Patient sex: M
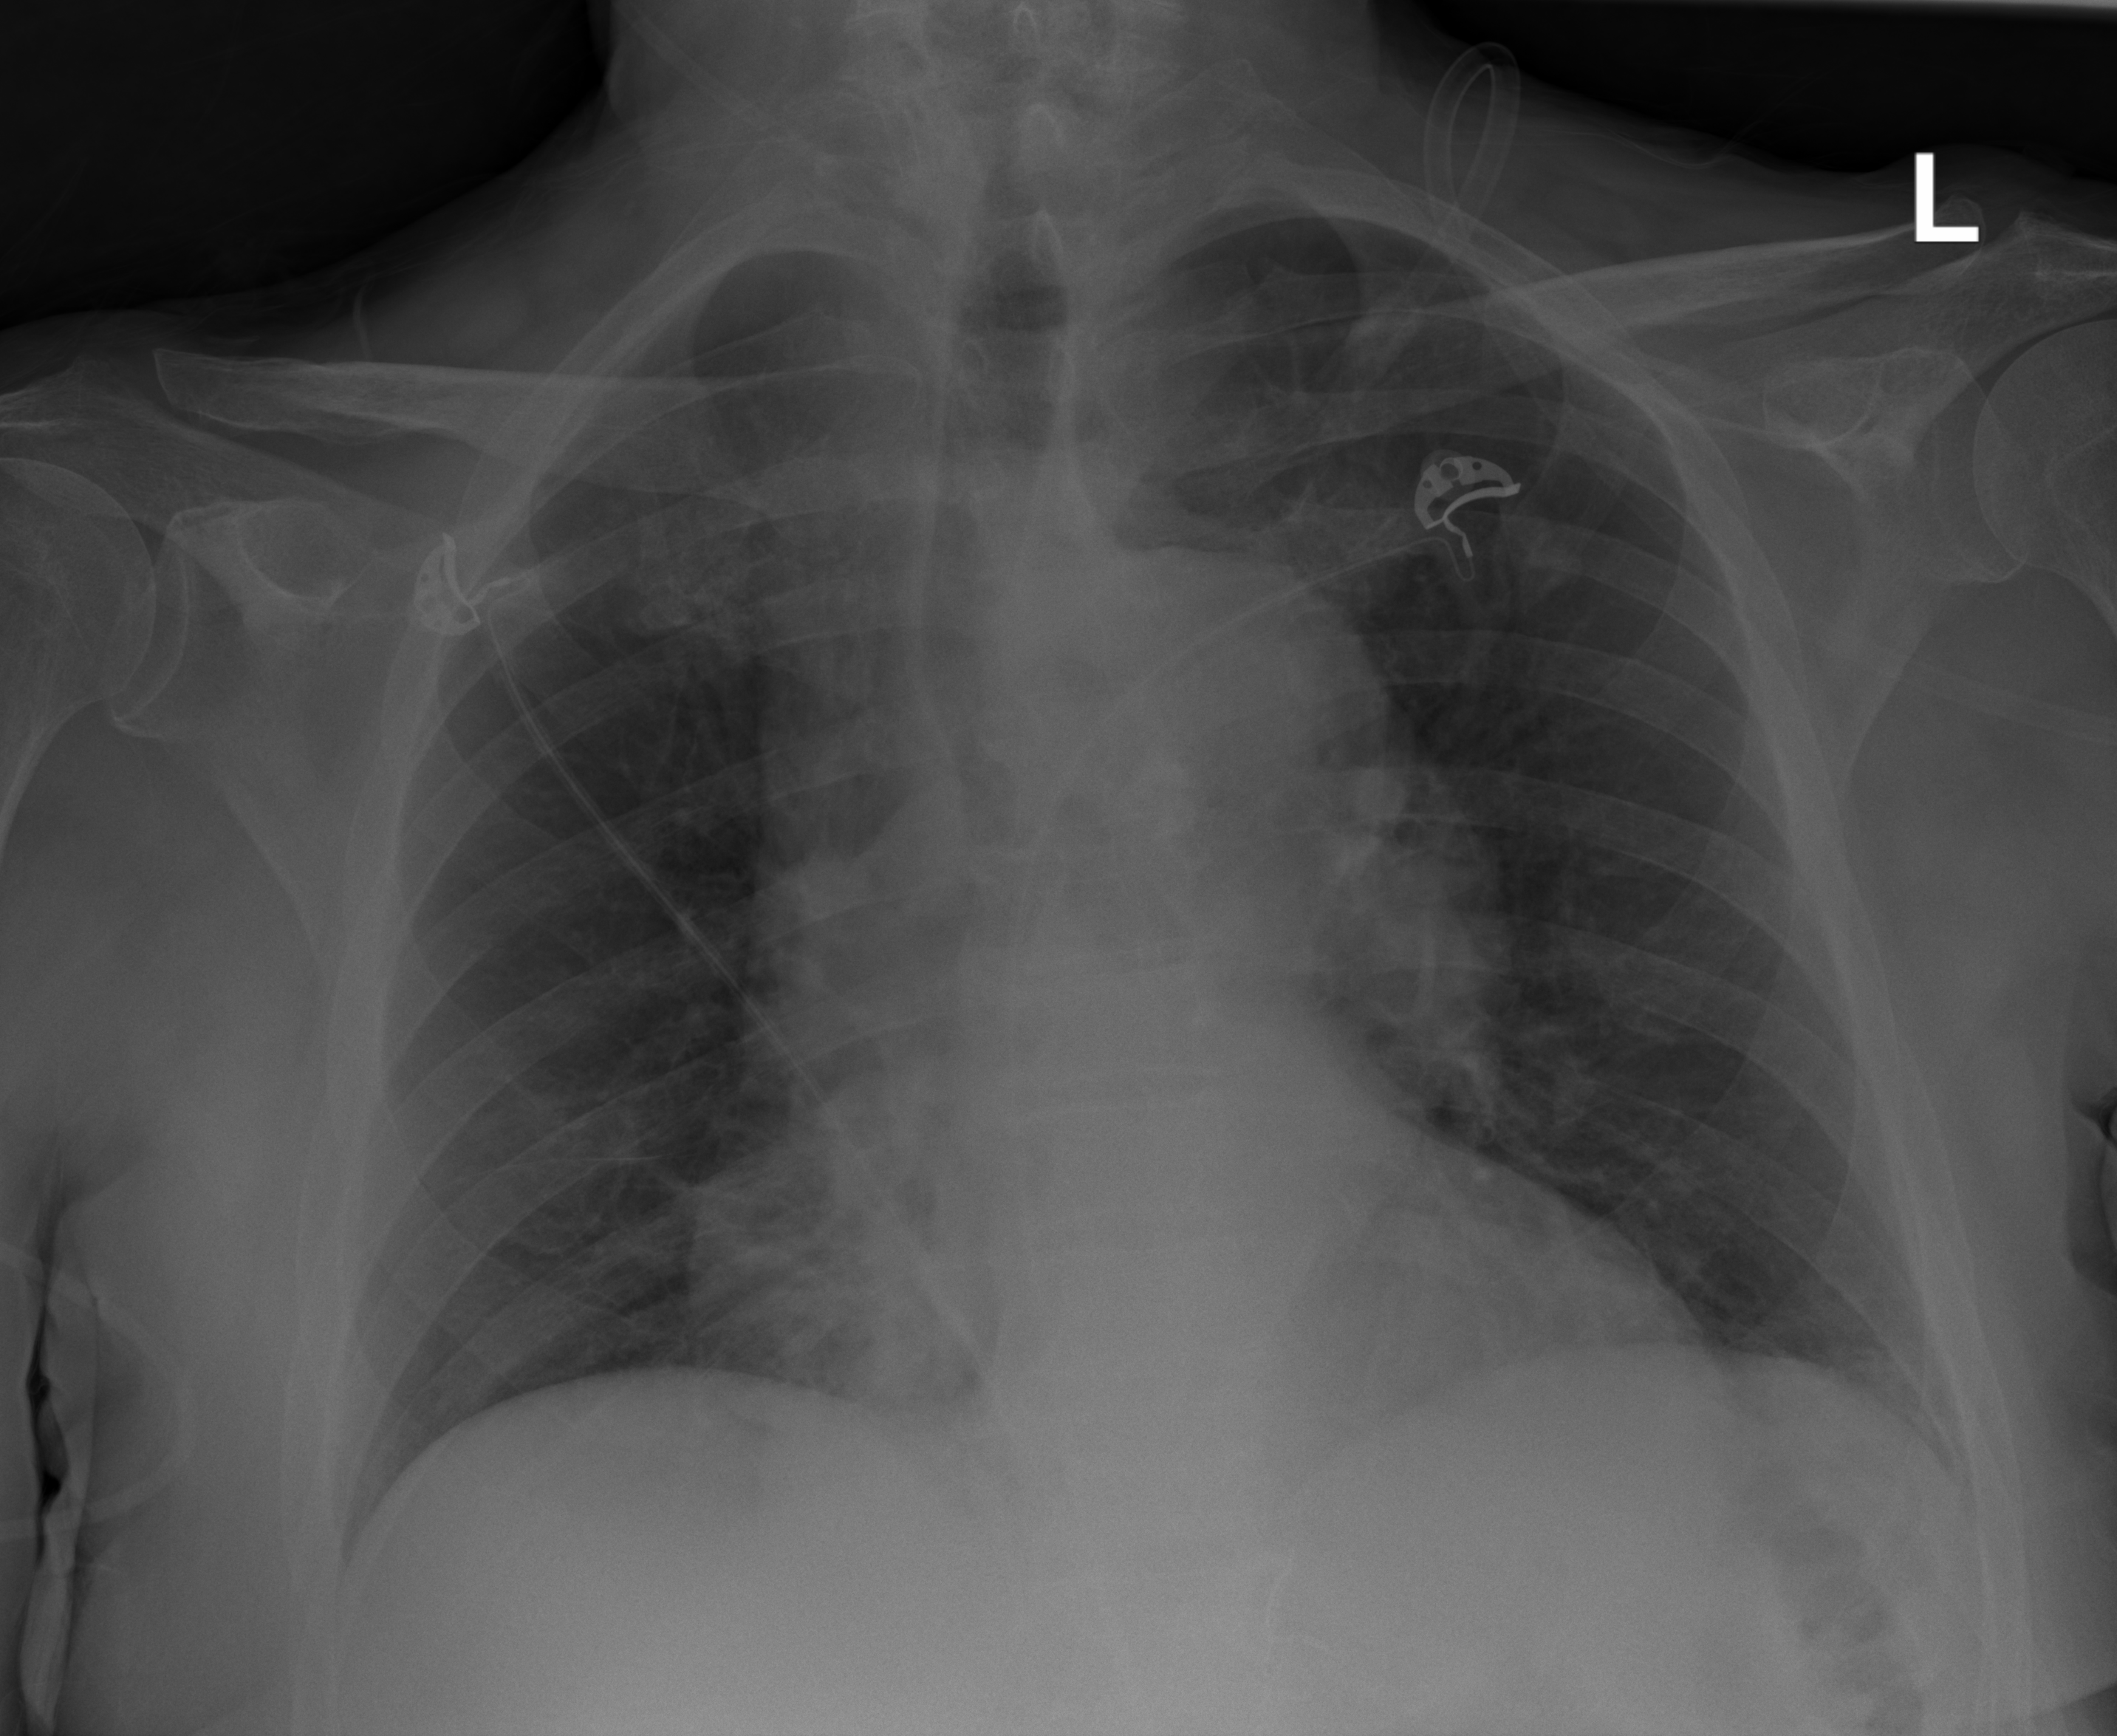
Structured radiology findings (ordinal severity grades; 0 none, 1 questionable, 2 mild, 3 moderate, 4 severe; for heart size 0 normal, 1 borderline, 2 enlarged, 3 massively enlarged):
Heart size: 2
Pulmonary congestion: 0
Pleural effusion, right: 0
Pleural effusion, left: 0
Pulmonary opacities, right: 2
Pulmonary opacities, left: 1
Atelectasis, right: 2
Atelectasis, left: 2